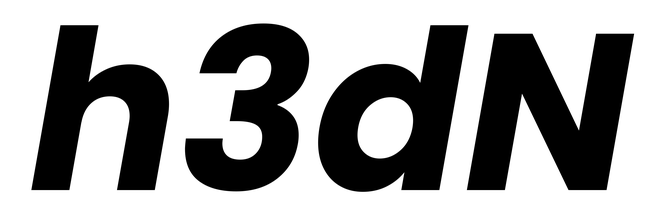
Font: Poppins-BoldItalic